Question: Count the number of objects in the diagram.
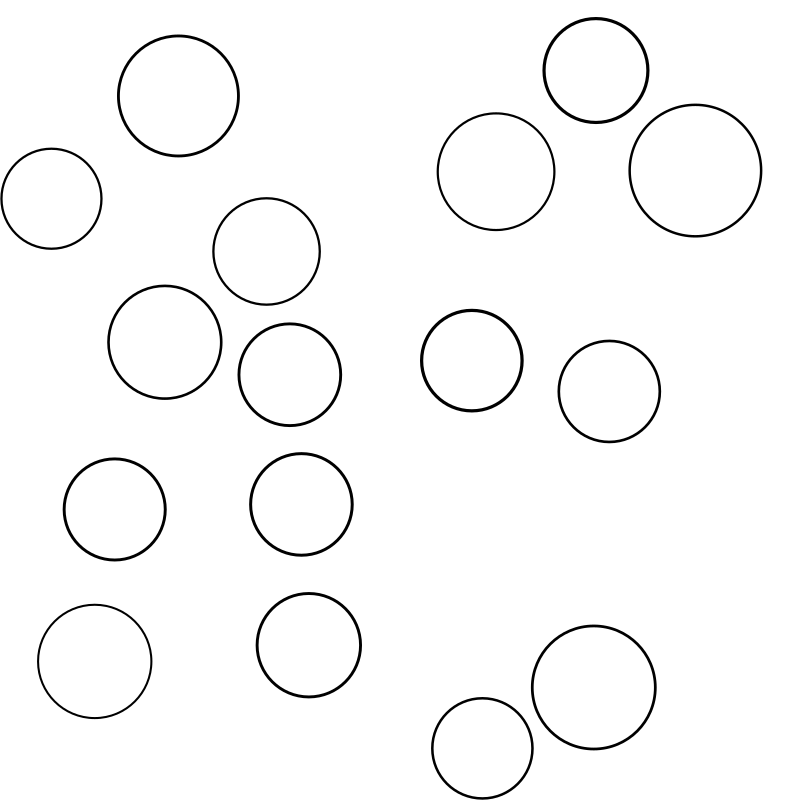
Answer: 16